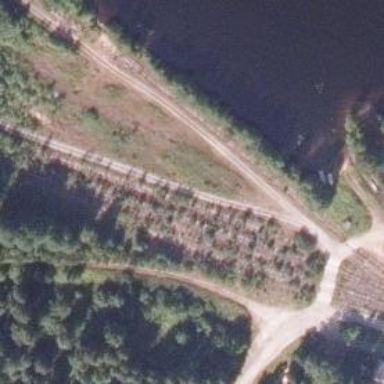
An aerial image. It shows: Abandoned railway yard.